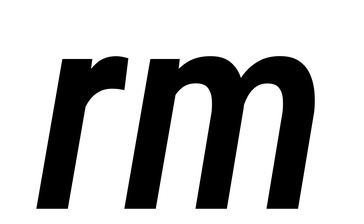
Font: Roboto-Italic_Condensed_Medium_Italic